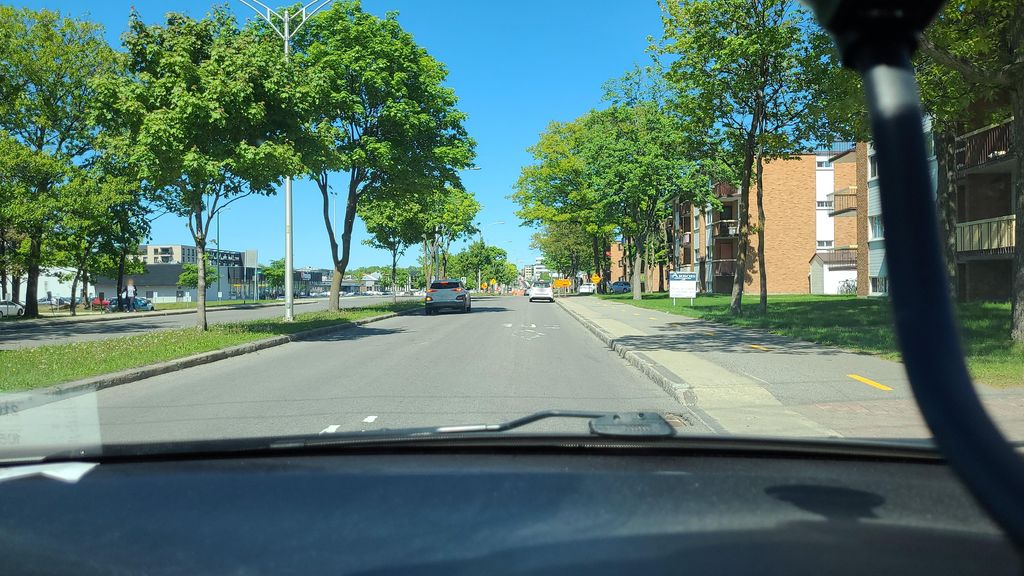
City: quebec_city